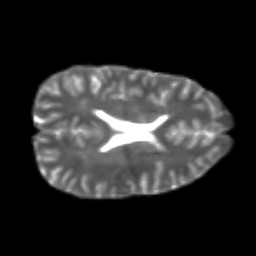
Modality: T2w
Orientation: axial
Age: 21
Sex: male
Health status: healthy
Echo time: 0.074 s